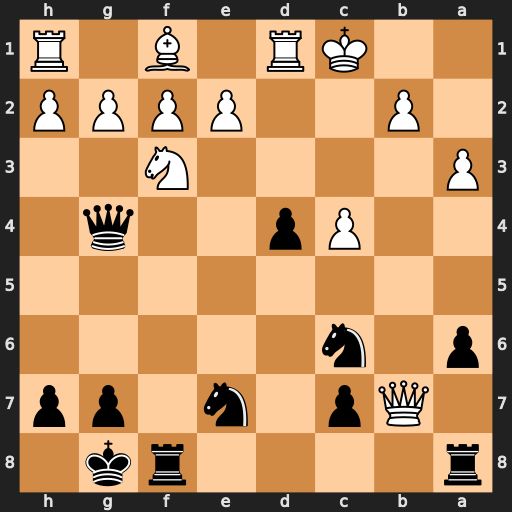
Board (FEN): r4rk1/1Qp1n1pp/p1n5/8/2Pp2q1/P4N2/1P2PPPP/2KR1B1R
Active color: b
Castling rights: -
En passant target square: -
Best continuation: Qf4+ Rd2 Rfb8 e3 Qd6 Qxa8 Rxa8